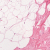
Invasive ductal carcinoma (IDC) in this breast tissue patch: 0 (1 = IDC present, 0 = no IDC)